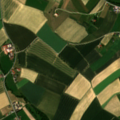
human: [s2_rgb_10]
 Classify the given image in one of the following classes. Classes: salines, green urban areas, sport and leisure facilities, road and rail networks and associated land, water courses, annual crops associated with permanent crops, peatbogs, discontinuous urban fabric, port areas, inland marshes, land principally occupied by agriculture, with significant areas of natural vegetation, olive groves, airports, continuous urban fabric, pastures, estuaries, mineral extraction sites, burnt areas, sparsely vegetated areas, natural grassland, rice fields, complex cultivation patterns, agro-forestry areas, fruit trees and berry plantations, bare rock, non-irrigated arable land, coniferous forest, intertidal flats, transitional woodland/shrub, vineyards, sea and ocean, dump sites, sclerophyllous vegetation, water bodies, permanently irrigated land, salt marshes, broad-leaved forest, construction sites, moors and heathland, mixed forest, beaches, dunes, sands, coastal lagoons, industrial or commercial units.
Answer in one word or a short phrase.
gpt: discontinuous urban fabric, non-irrigated arable land, complex cultivation patterns